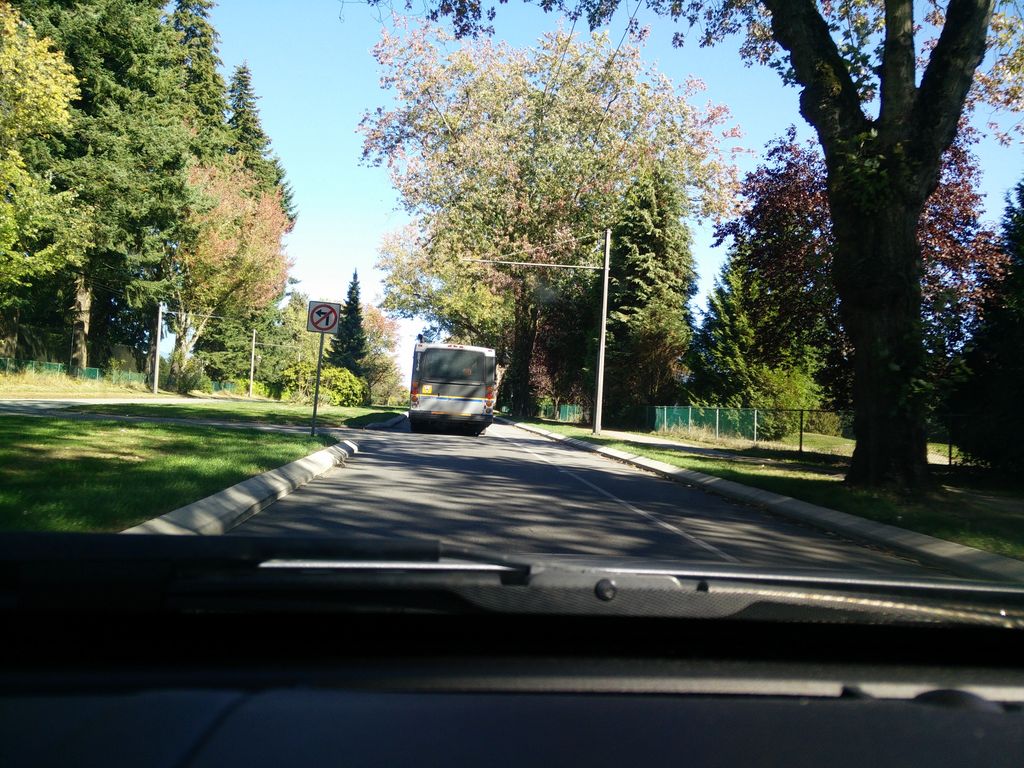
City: vancouver